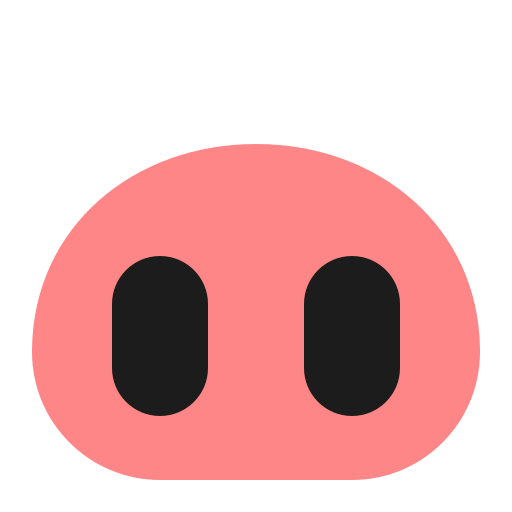
pig nose flat